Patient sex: M
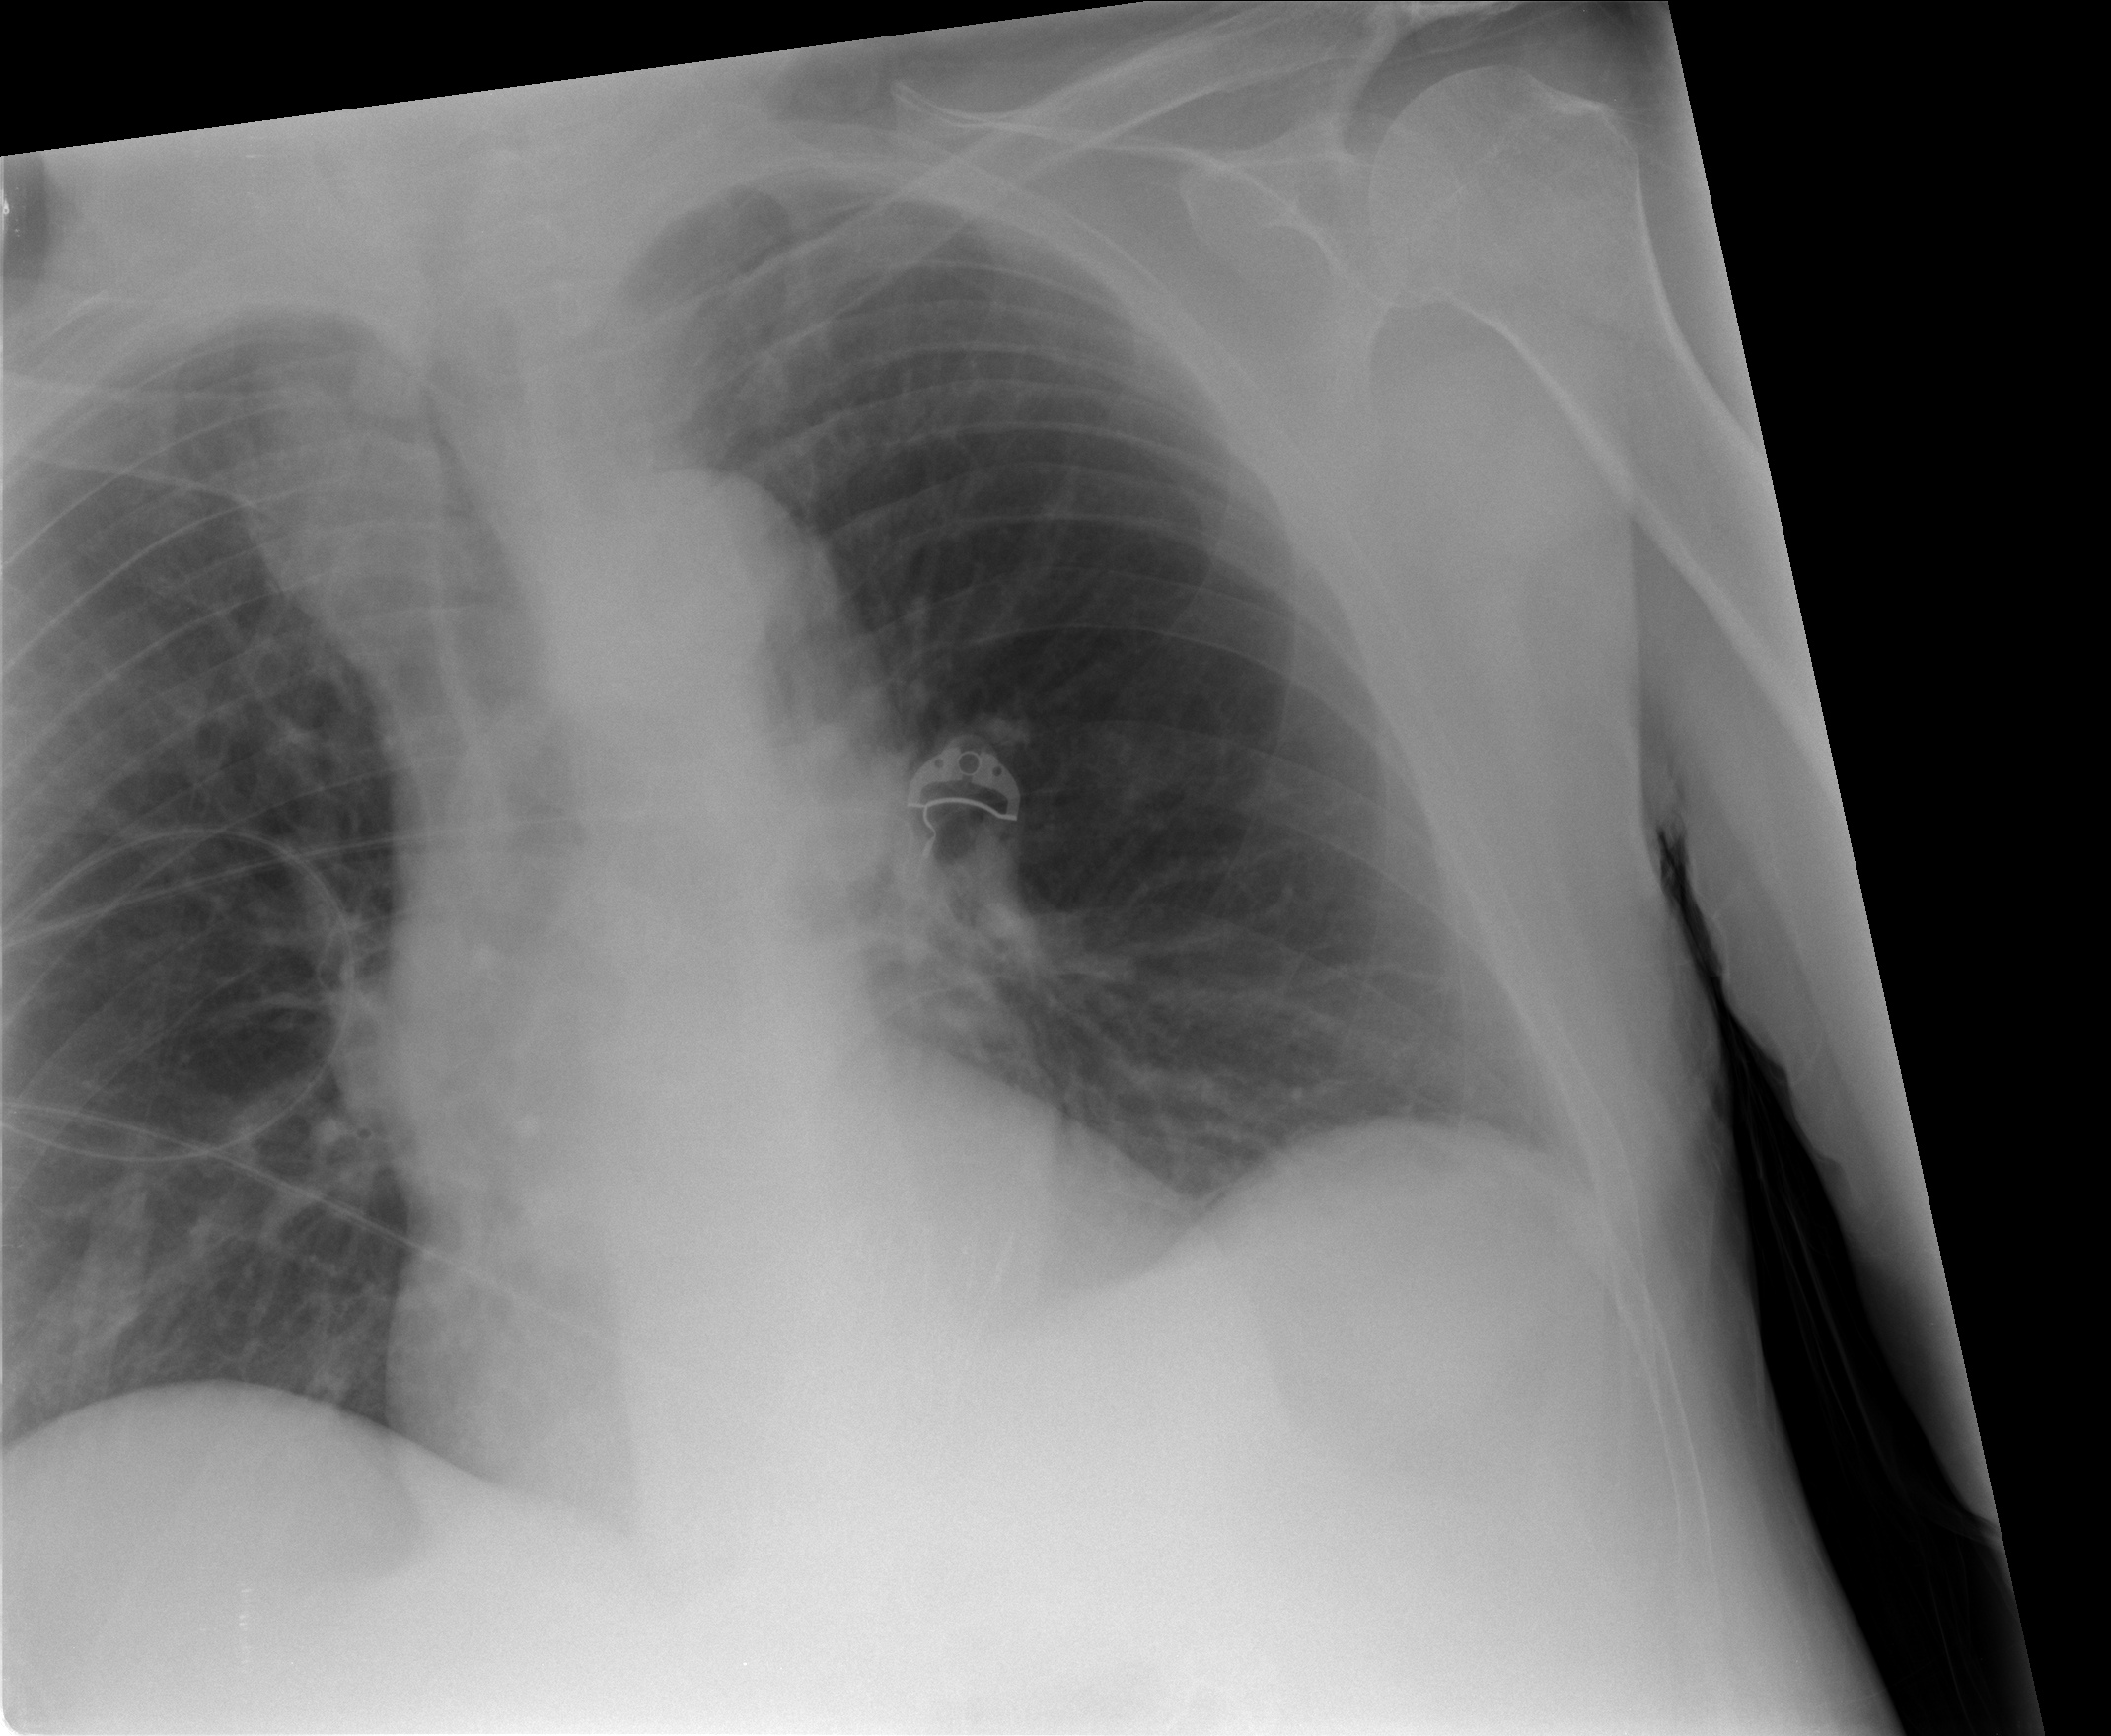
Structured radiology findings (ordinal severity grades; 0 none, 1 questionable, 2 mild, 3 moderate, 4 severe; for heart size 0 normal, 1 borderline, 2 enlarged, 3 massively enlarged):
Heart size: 0
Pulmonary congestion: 0
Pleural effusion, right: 0
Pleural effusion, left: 0
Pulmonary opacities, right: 0
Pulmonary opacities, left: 1
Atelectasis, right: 0
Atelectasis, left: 0